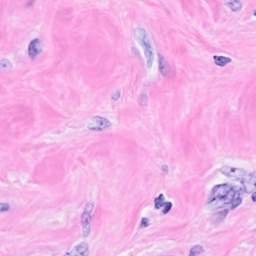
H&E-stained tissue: Breast